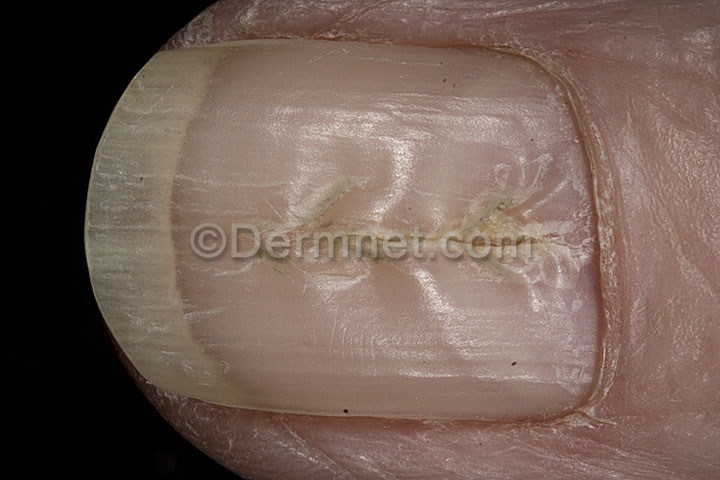
Disease: Nail Fungus and other Nail Disease